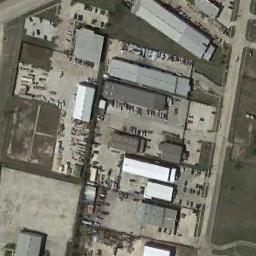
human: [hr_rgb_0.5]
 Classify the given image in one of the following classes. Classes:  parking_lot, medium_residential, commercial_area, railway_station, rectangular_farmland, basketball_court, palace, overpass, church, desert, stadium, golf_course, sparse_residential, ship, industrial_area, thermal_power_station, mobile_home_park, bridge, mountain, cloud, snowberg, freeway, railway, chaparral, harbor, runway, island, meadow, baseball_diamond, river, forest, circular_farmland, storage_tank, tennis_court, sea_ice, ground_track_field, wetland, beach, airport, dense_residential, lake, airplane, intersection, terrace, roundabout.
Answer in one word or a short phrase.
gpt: industrial_area